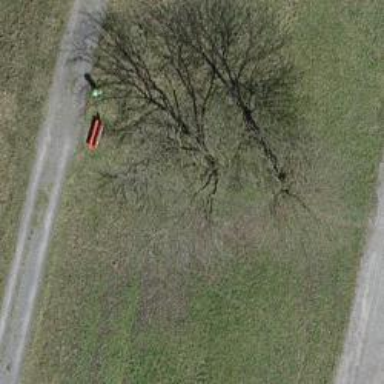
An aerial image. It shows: Red bench.